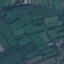
Land use / land cover: Pasture